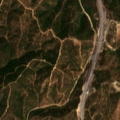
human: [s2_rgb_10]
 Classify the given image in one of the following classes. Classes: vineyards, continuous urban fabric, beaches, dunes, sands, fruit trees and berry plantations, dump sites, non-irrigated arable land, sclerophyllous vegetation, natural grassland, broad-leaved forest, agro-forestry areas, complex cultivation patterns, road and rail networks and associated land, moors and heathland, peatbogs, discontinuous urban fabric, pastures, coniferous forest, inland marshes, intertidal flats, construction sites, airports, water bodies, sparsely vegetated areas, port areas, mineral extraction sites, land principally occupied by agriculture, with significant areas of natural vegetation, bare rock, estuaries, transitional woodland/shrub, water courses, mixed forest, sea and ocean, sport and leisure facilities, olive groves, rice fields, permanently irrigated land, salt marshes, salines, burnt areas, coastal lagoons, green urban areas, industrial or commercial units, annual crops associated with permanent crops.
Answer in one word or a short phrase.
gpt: broad-leaved forest, transitional woodland/shrub